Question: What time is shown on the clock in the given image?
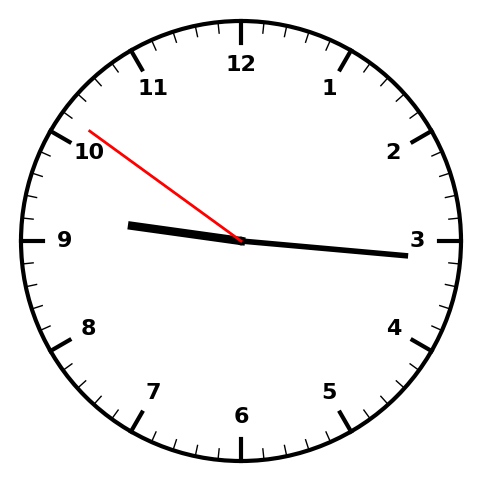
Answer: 09:15:51